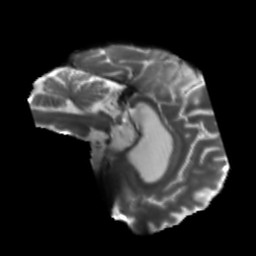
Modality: T2w
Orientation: sagittal
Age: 40
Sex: male
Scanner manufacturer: siemens
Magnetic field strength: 3 T
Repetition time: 5.47 s
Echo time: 0.0854 s